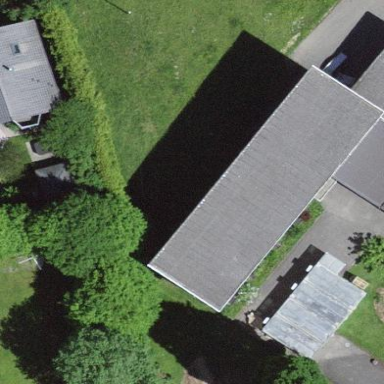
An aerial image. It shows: School building.